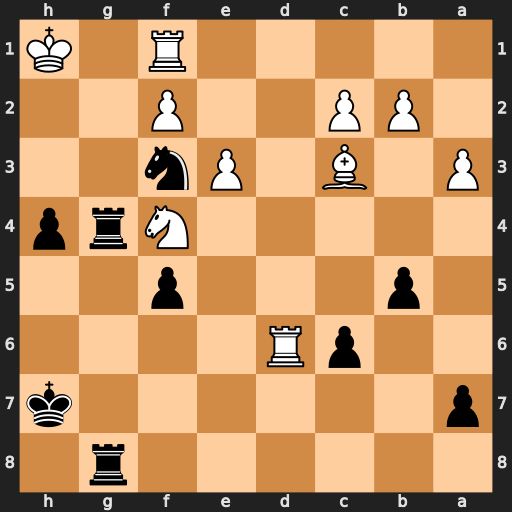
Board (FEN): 6r1/p6k/2pR4/1p3p2/5Nrp/P1B1Pn2/1PP2P2/5R1K
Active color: b
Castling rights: -
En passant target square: -
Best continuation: Rg1+ Rxg1 Rxg1#